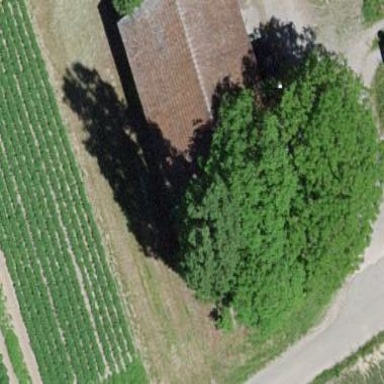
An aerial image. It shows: Rural barn.